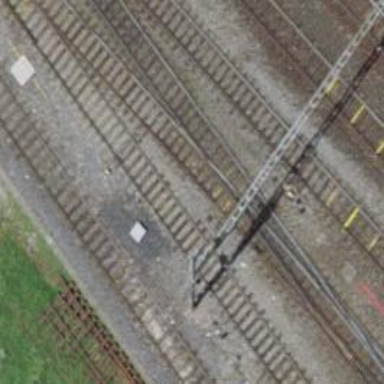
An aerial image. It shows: Railway yard with one track. The railway is electrified with contact line.